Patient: sex M, age 35
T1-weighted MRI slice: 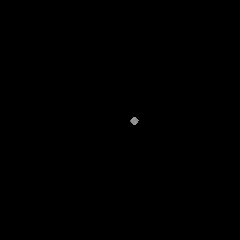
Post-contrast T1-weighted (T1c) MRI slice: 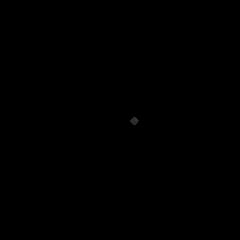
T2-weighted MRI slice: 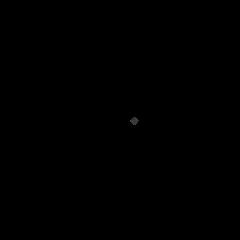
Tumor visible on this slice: no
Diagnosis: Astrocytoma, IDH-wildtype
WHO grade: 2